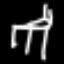
Label: chair